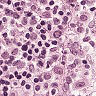
Metastatic tissue present: no